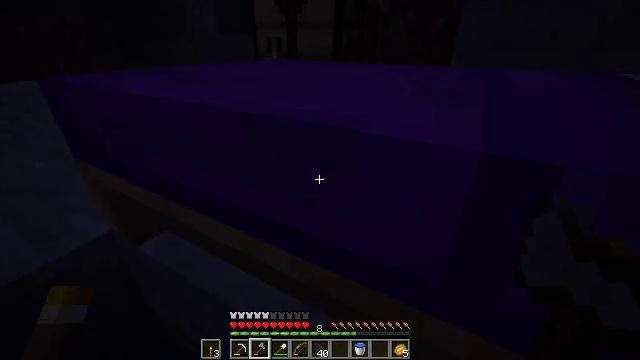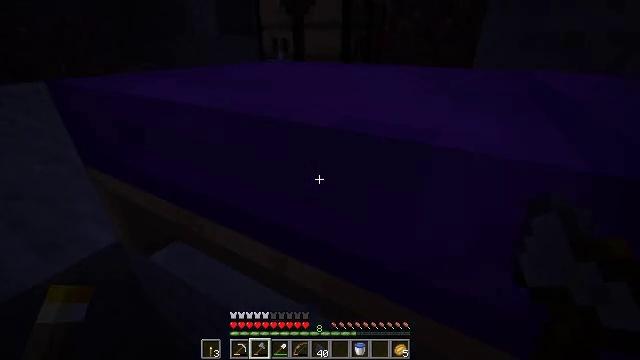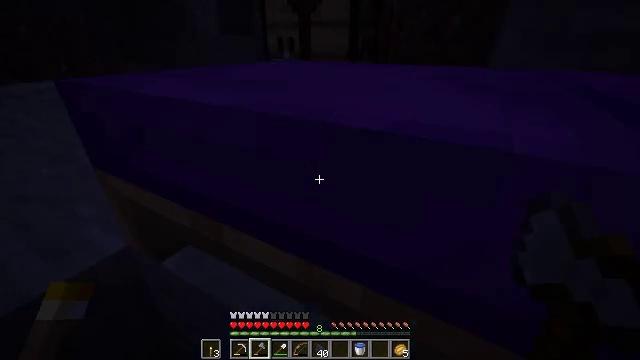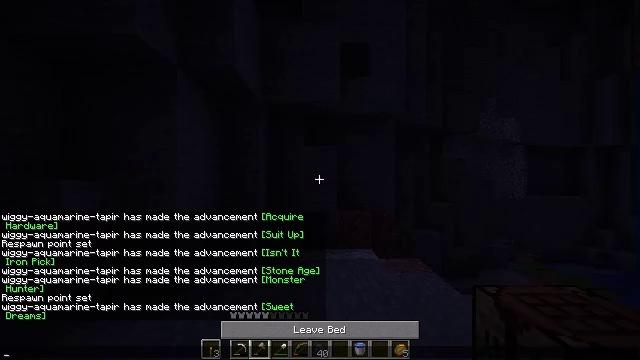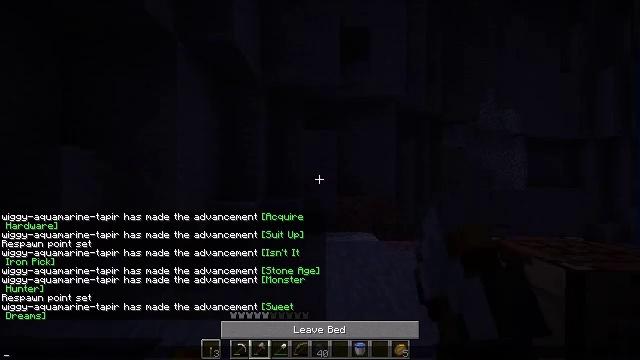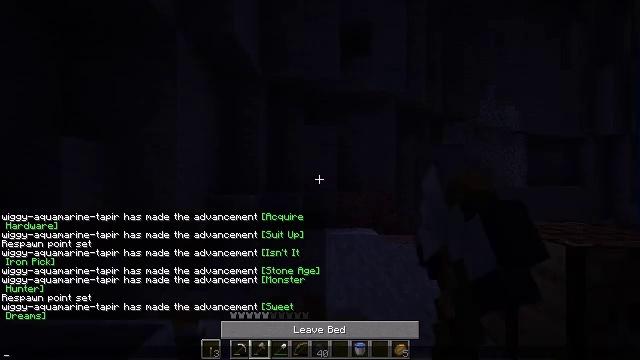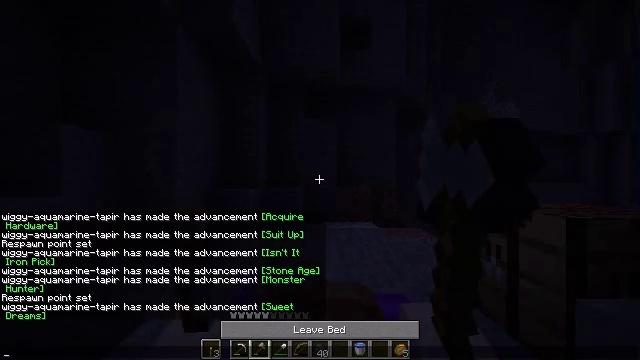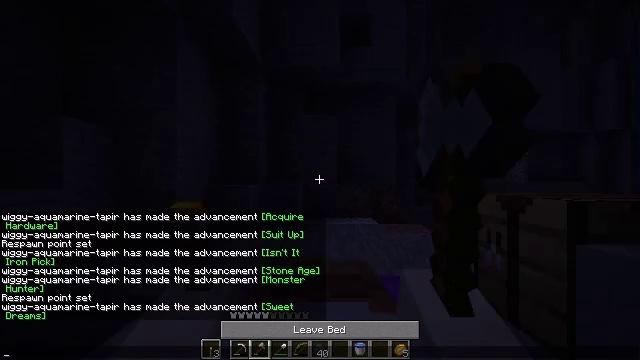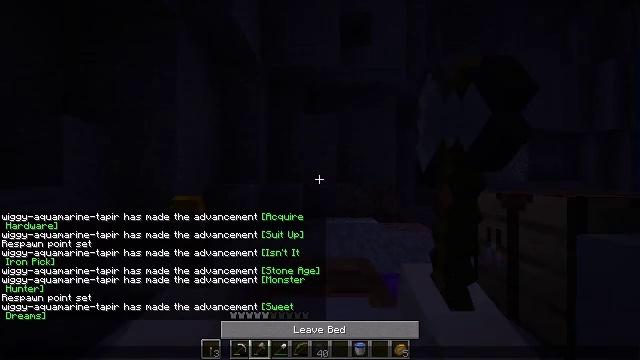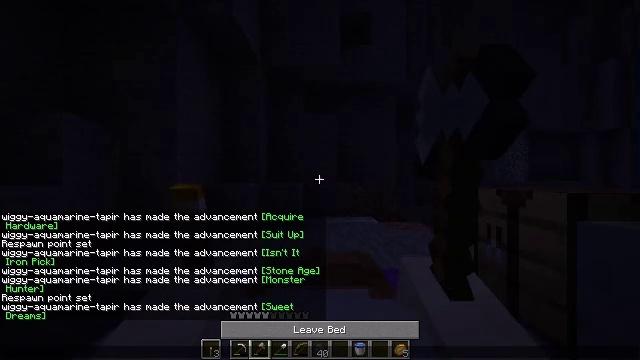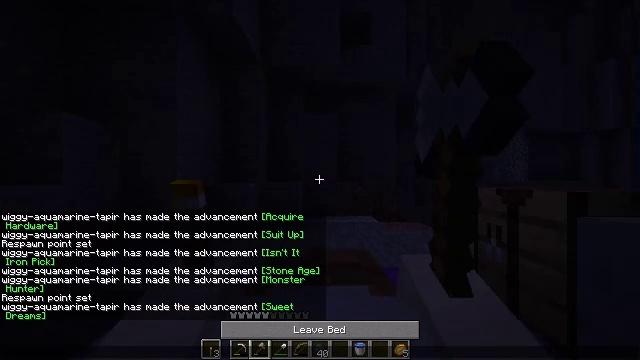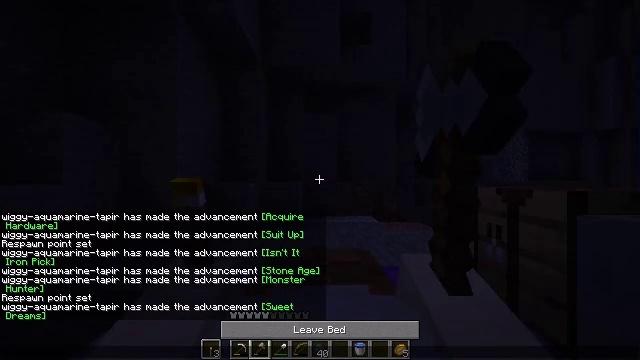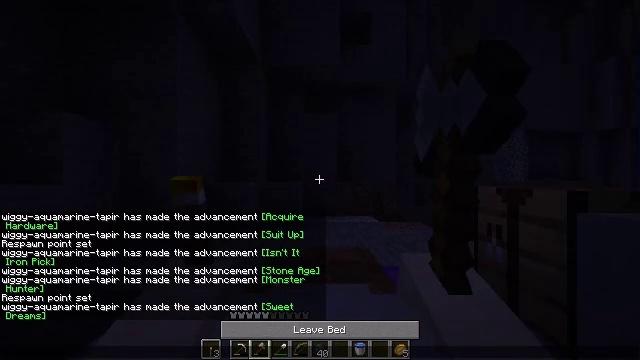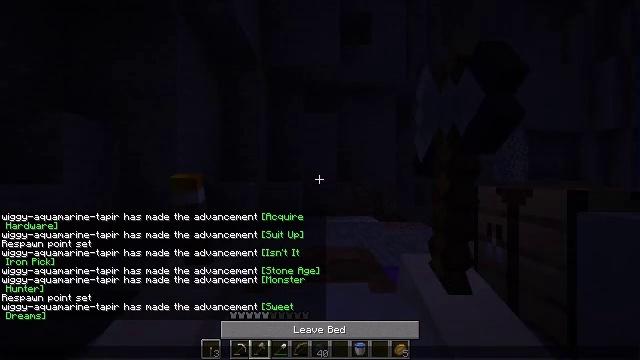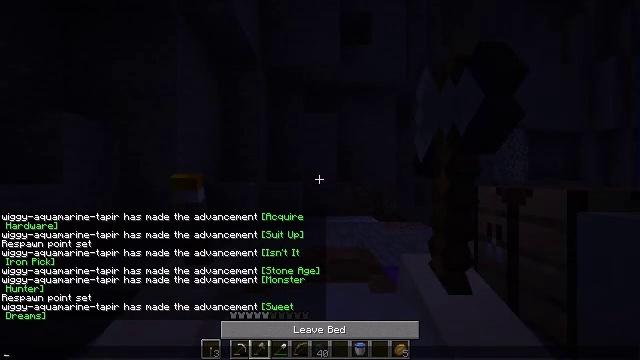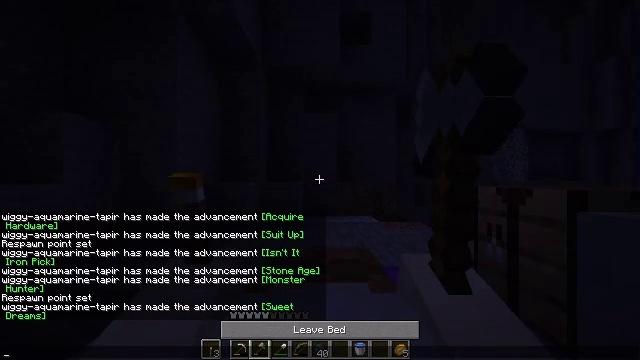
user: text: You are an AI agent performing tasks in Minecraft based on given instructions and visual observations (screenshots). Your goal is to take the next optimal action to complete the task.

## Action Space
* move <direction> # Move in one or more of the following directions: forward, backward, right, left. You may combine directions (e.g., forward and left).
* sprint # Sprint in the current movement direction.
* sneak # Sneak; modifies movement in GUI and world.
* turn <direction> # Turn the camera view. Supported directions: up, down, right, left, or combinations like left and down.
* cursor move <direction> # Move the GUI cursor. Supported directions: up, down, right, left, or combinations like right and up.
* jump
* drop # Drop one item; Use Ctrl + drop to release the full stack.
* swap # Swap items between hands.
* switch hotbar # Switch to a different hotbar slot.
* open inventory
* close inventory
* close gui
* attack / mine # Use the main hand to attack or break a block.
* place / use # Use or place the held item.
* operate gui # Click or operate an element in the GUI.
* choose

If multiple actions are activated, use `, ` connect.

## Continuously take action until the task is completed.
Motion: motion action
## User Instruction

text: Trim the tree by mining oak leaves.
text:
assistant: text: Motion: no_op
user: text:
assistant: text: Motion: no_op
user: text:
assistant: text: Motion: no_op
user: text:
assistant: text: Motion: open gui
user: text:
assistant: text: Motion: no_op
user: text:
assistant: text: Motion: cursor move right
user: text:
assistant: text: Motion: cursor move right
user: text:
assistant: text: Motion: cursor move right
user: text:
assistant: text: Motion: no_op
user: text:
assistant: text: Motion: no_op
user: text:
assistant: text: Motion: no_op
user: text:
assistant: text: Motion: no_op
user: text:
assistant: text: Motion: no_op
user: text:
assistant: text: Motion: no_op
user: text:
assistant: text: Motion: no_op
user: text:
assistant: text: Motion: no_op
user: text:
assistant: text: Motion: no_op
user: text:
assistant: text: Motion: no_op
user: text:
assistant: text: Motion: no_op
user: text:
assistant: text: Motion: no_op
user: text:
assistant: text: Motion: no_op
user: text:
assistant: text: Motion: no_op
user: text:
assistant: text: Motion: no_op
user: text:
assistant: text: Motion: no_op
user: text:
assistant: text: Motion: no_op
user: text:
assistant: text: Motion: no_op
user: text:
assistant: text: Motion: no_op
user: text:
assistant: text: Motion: no_op
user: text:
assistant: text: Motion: no_op
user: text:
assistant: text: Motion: no_op